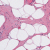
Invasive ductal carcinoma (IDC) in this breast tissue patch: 0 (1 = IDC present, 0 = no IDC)